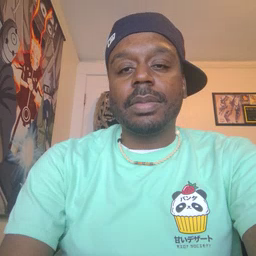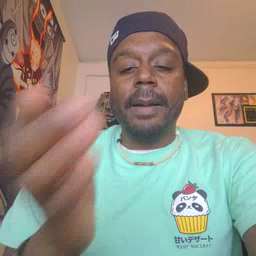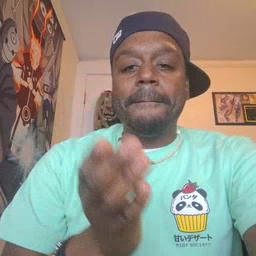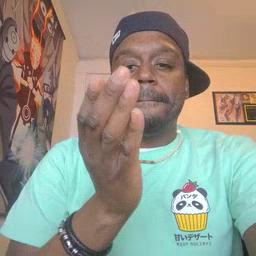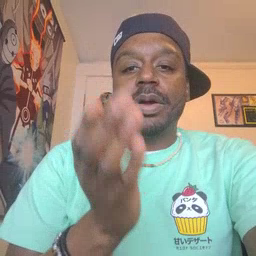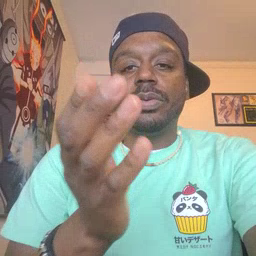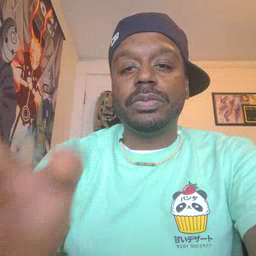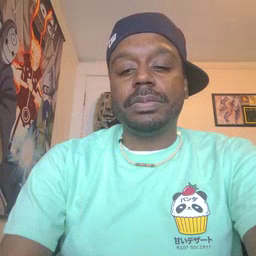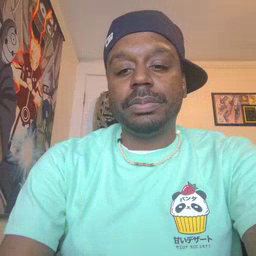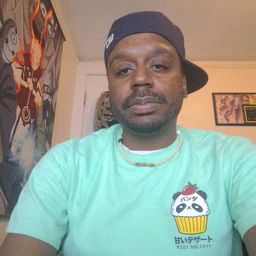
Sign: boat